Field crop: maize
Growth stage: 2
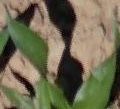
Species: maize